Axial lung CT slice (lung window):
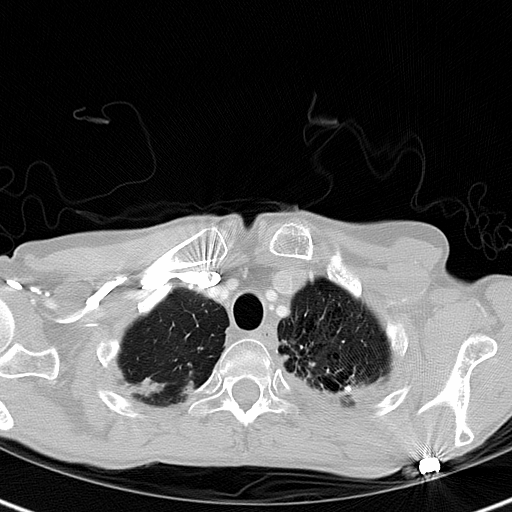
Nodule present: no